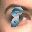
Label: 8